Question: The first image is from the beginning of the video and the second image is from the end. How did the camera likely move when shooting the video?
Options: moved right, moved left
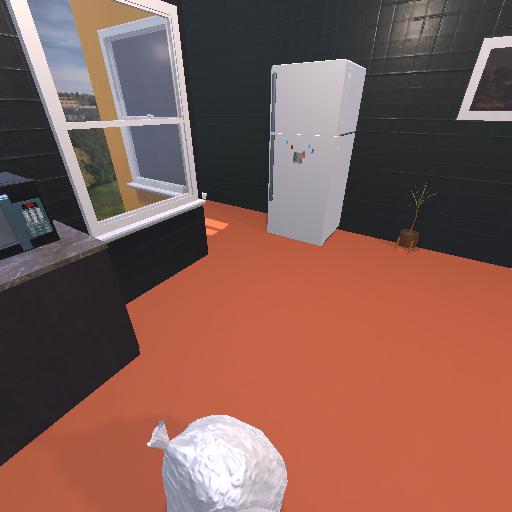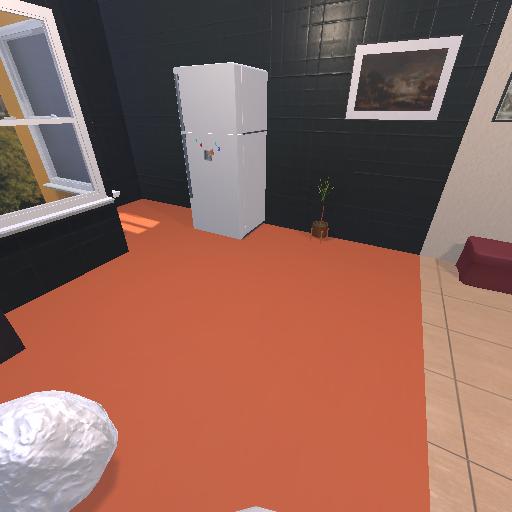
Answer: moved right